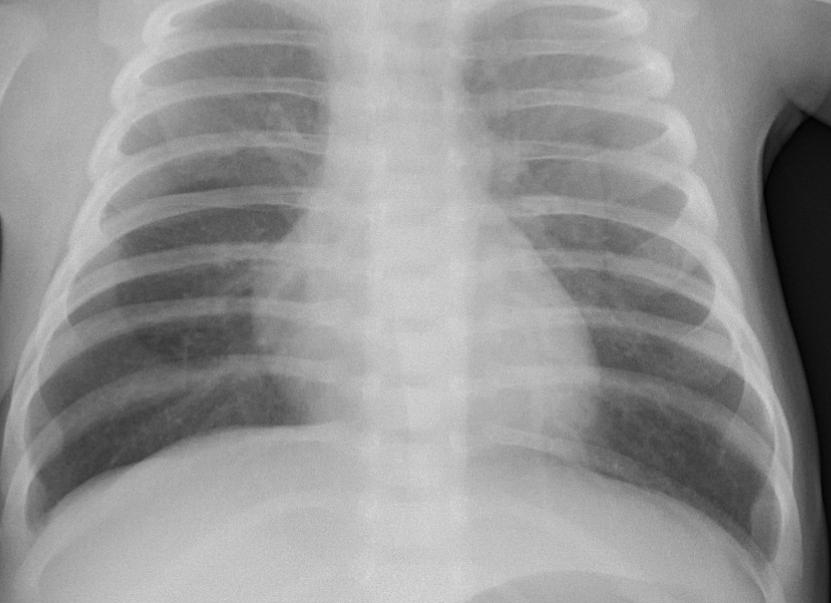
Diagnosis: PNEUMONIA